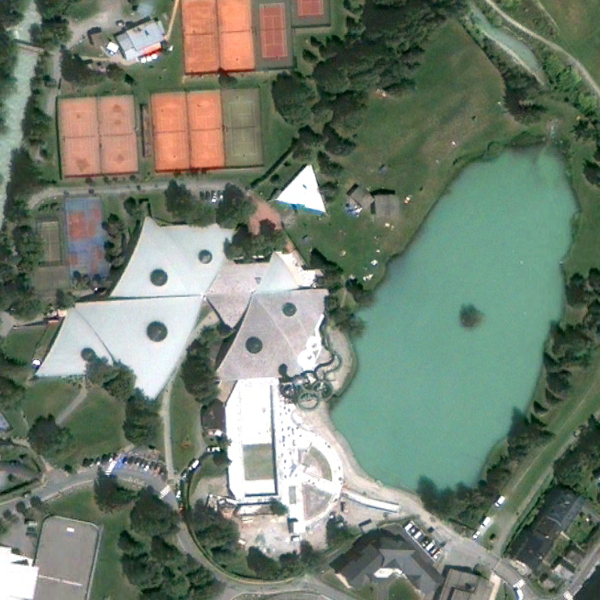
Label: Resort